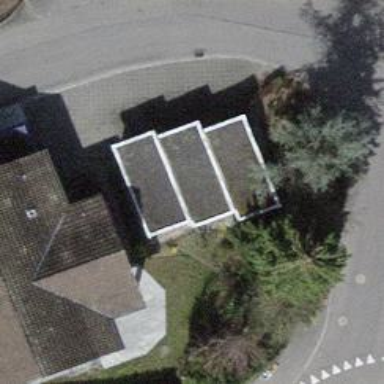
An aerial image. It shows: Garage.